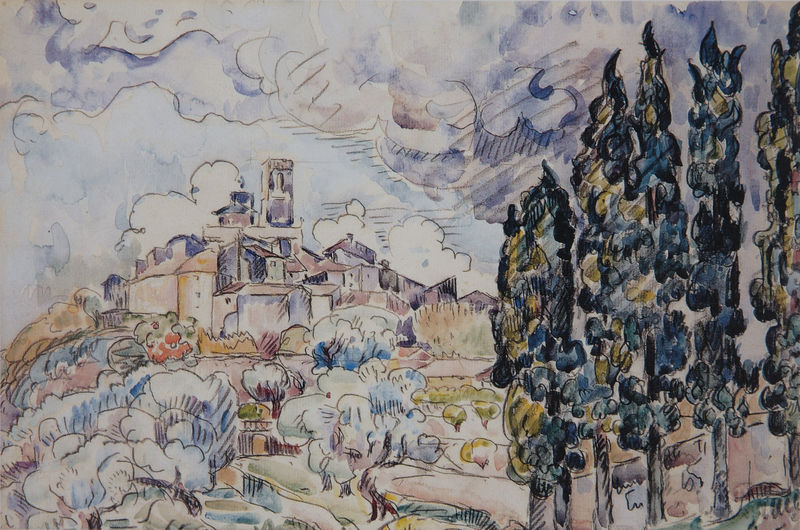
Titel: Saint-Paul-de-Vence
Künstler: Paul Signac
Standort: Saint-Tropez
Institution: Annonciade
Schlagwörter: baum, berg, blau, blätter, himmel, laub, wasser, weiß, wolken, aquarell, bäume, fluss, gelb, grün, impressionismus, landschaft, ocker, stadt, braun, bunt, fenster, frankreich, orange, schwarz, zeichnung, dach, gebäude, haus, rot, weg, wolke, beige, stein, bach, häuser, hügel, pappel, pappeln, stamm, wind, brücke, busch, büsche, kirche, land, blatt, pflanzen, schön, wald, anhöhe, turm, zypressen, ansicht, italien, ort, süden, studie, abstrakt, berge, farben, gebirge, dorf, dächer, mauer, allee, farbe, grafik, lila, violett, linien, sturm, stämme, wetter, ring, hoch, striche, flieder, tor, impression, befestigung, regen, wände, tusche, burg, geld, festung, druck, reihe, glocke, mauern, stadtmauer, hügeö, signac, fantasie, buscg, olivgrün, aquarelliert, stadtring, san giminiano